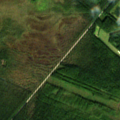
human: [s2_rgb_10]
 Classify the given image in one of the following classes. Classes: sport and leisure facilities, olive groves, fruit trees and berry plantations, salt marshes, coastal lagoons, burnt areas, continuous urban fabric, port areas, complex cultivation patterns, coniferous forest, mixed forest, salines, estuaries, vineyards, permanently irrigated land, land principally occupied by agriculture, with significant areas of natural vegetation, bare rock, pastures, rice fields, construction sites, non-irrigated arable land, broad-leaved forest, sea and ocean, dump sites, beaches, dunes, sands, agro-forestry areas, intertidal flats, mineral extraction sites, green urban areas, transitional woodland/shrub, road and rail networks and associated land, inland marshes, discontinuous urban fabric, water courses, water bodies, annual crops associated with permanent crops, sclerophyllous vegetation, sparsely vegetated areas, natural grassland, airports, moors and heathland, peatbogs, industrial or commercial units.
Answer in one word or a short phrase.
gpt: coniferous forest, mixed forest, transitional woodland/shrub, peatbogs